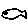
Label: fish